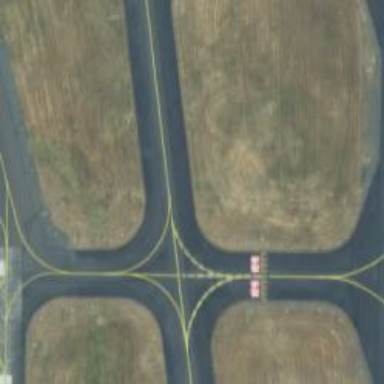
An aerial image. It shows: Image of taxiway at airport.